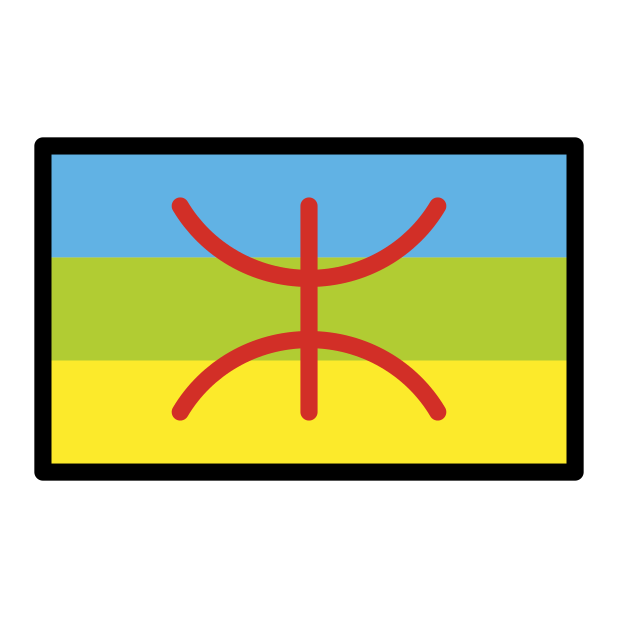
berber flag